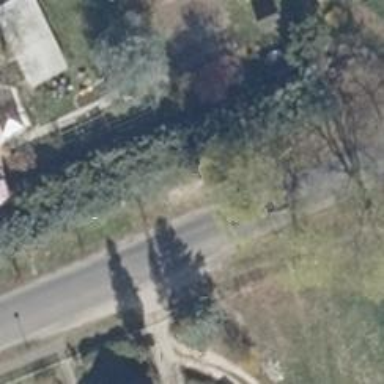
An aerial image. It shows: Secondary road with asphalt surface.